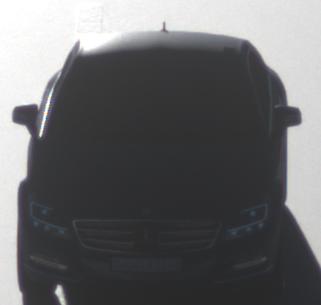
Make: Mercedes-Benz
Model: CLS Coupé 350
Detailed model: CLS-Class (218) Coupé
Model produced from: 2011/01
Model produced until: 2014/07
Doors: 4
Color: blue
Road condition: dry road
Daytime: sunrise or sunset
Contrast: high contrast